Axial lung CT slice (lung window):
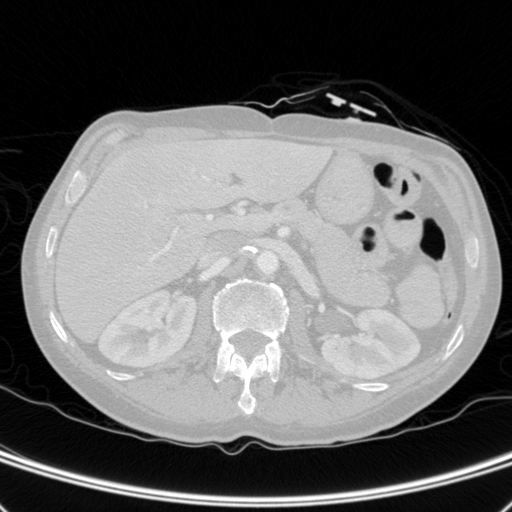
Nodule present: no